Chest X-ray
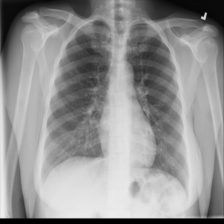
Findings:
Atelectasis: negative
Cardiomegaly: negative
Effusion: negative
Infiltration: negative
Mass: negative
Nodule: negative
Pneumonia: negative
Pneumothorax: negative
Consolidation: negative
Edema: negative
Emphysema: negative
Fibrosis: negative
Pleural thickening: negative
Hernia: negative